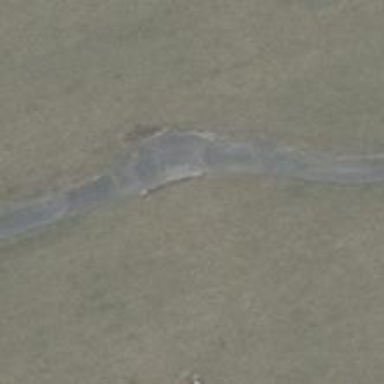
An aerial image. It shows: Asphalt service road.